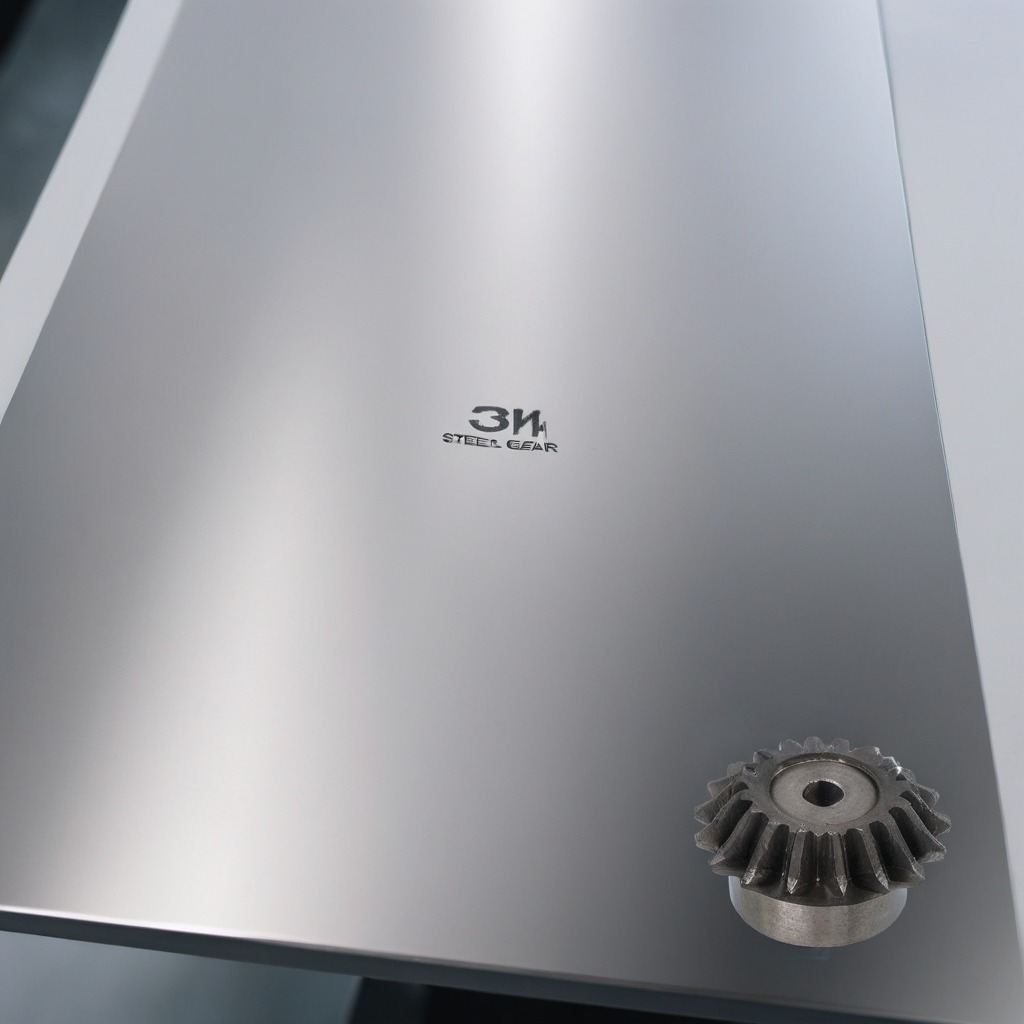
A steel gear with teeth is lying on the stainless steel table in a high-end prototyping lab.